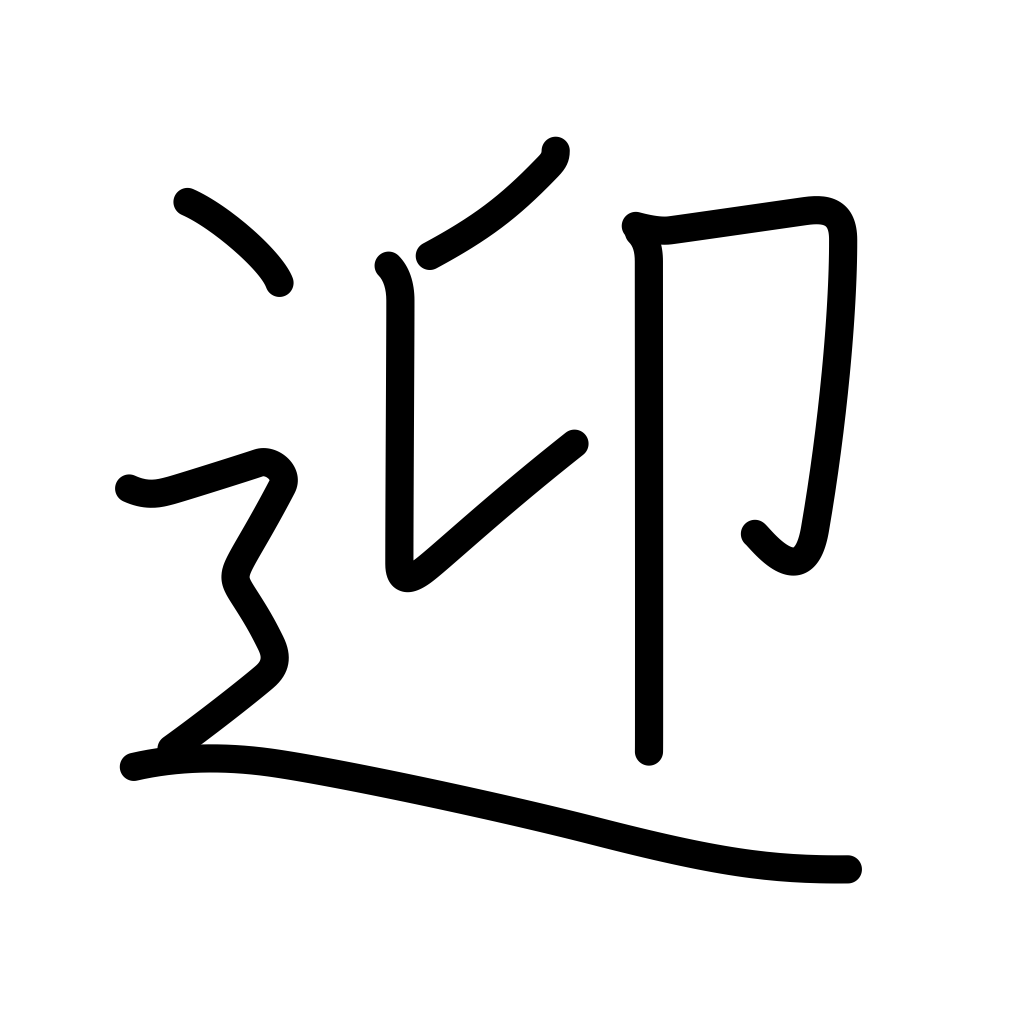
Meaning: welcome, meet, greet